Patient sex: M
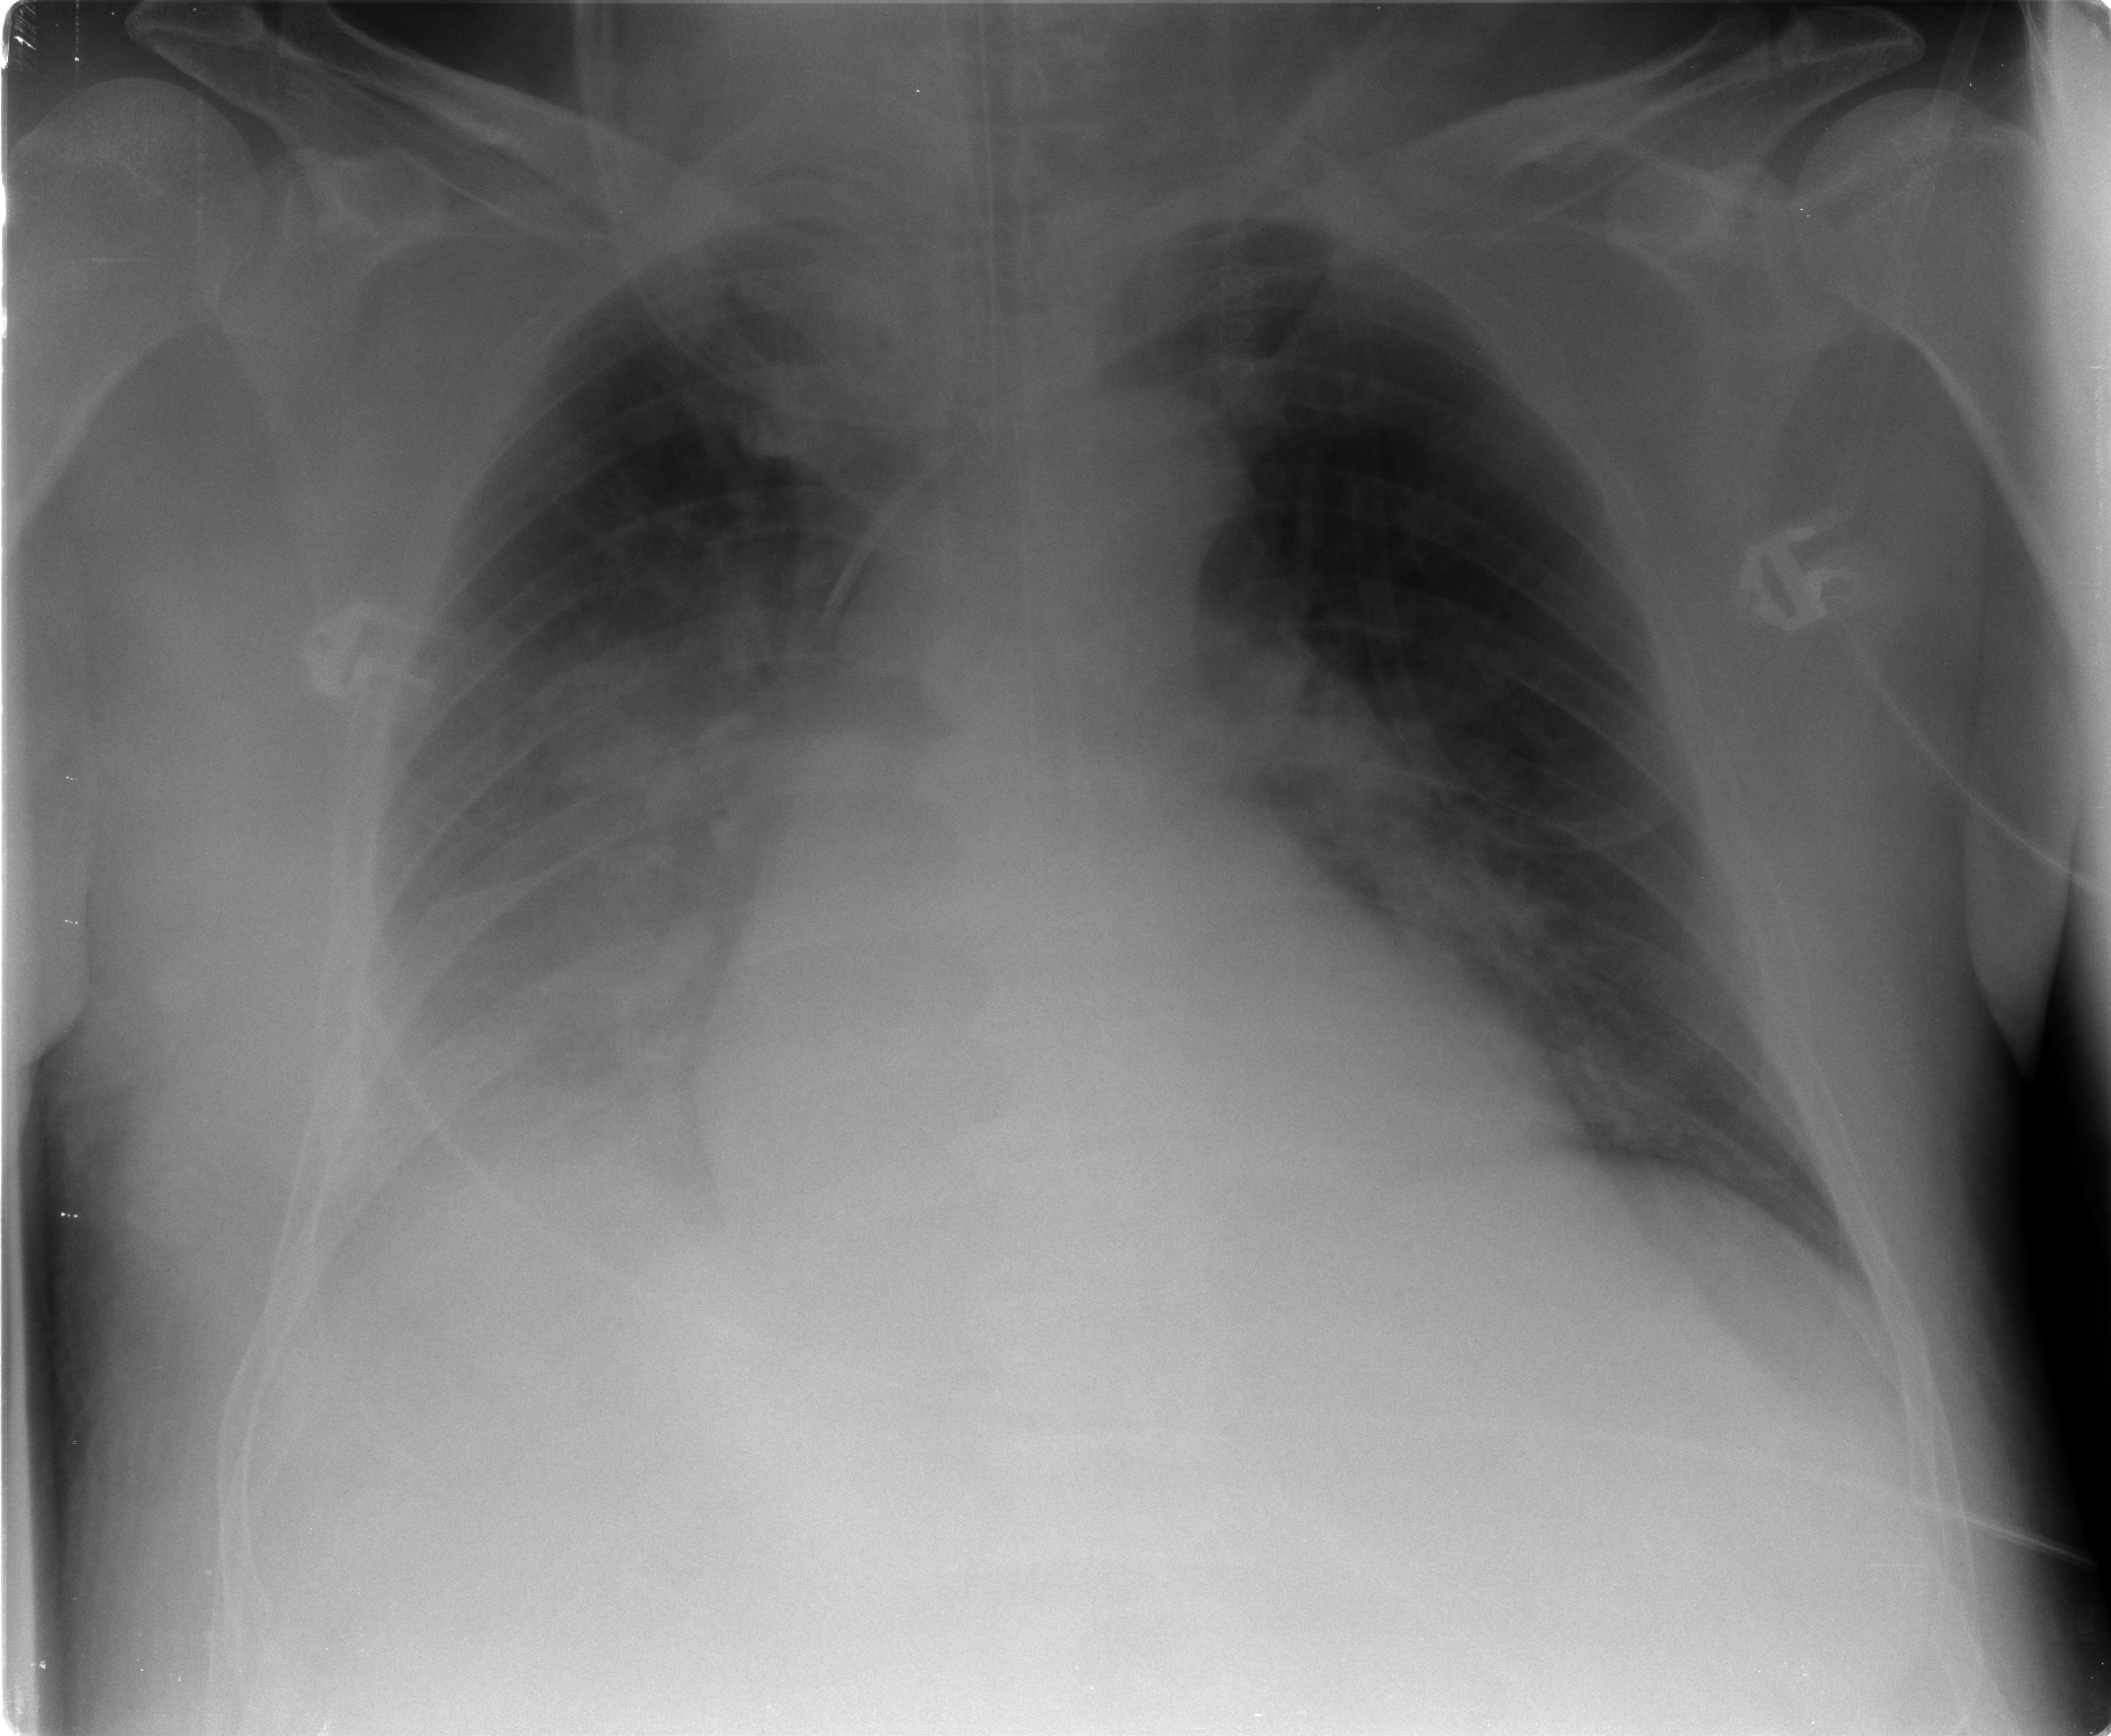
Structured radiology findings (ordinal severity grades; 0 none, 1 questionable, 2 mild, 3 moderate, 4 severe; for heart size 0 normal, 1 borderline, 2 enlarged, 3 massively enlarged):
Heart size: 2
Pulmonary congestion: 0
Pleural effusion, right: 3
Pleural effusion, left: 0
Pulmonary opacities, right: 3
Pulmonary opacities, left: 2
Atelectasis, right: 2
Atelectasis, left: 2